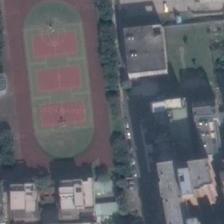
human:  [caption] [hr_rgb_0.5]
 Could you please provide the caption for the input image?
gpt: a playground is semisurrounded by many buildings and some green trees .

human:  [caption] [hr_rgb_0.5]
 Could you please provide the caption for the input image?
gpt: an outdoor playground and nearby a straight road .

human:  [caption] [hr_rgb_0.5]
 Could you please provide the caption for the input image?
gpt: a playground is near to some buildings and green trees .

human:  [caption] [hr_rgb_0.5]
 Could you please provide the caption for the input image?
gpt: an oval playground locates near the roads and buildings .

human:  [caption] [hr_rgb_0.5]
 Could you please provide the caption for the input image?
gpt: a row of green trees is between a road and a large playground .